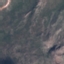
Land use / land cover: HerbaceousVegetation